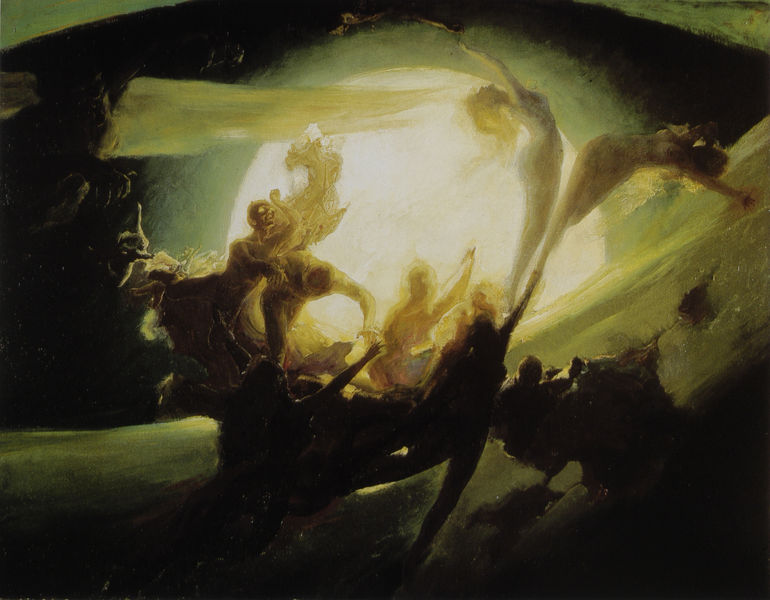
Titel: Wolkengespenster II
Künstler: Richard Riemerschmid
Standort: München
Institution: Städtische Galerie im Lenbachhaus
Schlagwörter: akt, blau, dunkel, feuer, kampf, körper, mann, meer, nackt, schatten, wasser, weiß, frauen, gelb, grün, menschen, ocker, bewegung, elegant, finger, frau, geschwungen, grau, hell, licht, männer, nacht, schwarz, szene, blüten, schleier, tuch, beige, symbolismus, tanz, böse, stehen, tod, tot, hände, öl, ferne, hügel, wind, brücke, gewässer, schlank, sonne, tücher, personen, tanzen, höhle, kontrast, boot, fliegen, kreis, rund, ritt, schiff, segel, wellen, umrisse, bogen, fahne, lila, nebel, figuren, sturm, wehen, wild, jugendstil, widerschein, glanz, floral, umriss, silhouetten, mond, strahlen, flug, schweben, traum, comic, gebogen, gespenst, strahl, dämon, schein, öffnung, dynamisch, strudel, albtraum, alptraum, hölle, teufel, verdammnis, wesen, nymphen, sturz, gebunden, lichtfleck, leicht, gegenlicht, lilien, reigen, schemen, gothik, gelbgrün, grüngelb, welt, elfen, schief, mystik, fantasie, spirale, amorph, klasse, fahrt, aufstrebend, blake, blocksberg, bloxberg, bogenförmig, dterben, dämonen, ewigkeit, federleicht, fratze, fratzen, gallionsfigur, geist, geister, geisterhaft, hellligkeit, hexe, hexen, hexentanz, illustrtion, inferno, lyrisch, menschenkette, monster, nightmare, nordlicht, planet, spiralförmig, verwirrung, weltall